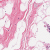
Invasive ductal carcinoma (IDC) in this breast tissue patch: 0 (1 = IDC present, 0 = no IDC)